Question: Can anybody guide me how to do something like this:

I managed to do the 1st & the last screen, I need to put in another 1 in between them.
Is there any tutorial that i can learn from ?
thanks alot :)
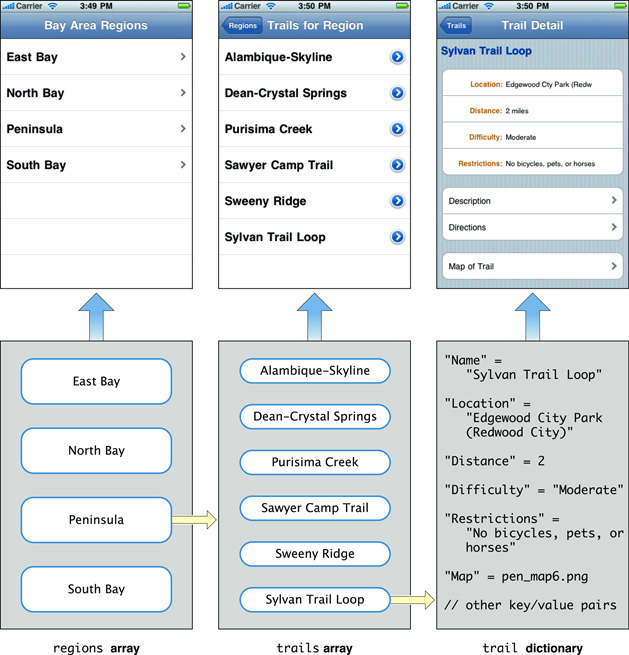
Answer: in screen1:
'''
- (void)tableView:(UITableView *)tableView didSelectRowAtIndexPath:(NSIndexPath *)indexPath
{
Screen2 *screen2 = [[Screen2 alloc]initWithNibName:.......];
screen2.itsArray = [[NSMutableArray alloc] init];
if(indexPath.row == 1)
{
screen2.itsArray = yourArrayForScreen2_FirstRow;
}
else if(indexPath.row == 2){
screen2.itsArray = yourArrayForScreen2_SecondRow;
}else{ ...... }
[self.viewController pushViewCOntroller .....];
}
'''
in screen2:
NSMutableArray *itsArray; @property and @snynthesize
now use itsArray as you need it. in screen2, do the same as in screen1 for the screen3